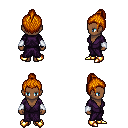
a pixel art fantasy rpg character, female body template, human, dark skin, purple robe, white pants, dark blonde short topknot hairstyle, white cloth bracers, gold boots, four views (front, back, left, right), 2x2 character sprite sheet, small pixel art, hard edges, no anti-aliasing